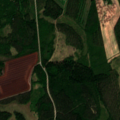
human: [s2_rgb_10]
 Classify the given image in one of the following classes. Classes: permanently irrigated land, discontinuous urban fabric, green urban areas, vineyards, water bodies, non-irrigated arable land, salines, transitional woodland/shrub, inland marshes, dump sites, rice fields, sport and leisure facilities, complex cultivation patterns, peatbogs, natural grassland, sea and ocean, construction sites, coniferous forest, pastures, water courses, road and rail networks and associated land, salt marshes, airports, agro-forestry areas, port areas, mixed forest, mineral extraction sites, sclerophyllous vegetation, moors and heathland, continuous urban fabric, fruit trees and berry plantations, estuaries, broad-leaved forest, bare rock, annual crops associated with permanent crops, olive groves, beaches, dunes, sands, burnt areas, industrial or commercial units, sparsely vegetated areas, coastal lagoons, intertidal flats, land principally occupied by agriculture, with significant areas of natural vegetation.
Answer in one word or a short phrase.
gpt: non-irrigated arable land, coniferous forest, mixed forest, peatbogs